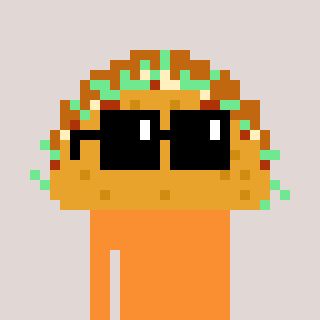
a pixel art character with square black sunglasses, a taco-shaped head and a orange-colored body on a warm background